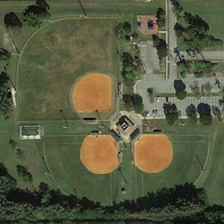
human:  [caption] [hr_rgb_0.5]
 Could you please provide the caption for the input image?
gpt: many green trees are around three baseball fields and a parking lot .

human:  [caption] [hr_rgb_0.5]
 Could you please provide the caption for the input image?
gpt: many green trees are around three baseball fields and a parking lot .

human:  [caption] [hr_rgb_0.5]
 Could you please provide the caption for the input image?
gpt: many green trees are around three baseball fields and a parking lot .

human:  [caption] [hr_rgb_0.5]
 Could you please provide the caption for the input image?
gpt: many green trees are around three baseball fields and a parking lot .

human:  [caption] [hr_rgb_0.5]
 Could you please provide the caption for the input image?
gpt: many green trees are around three baseball fields and a parking lot .